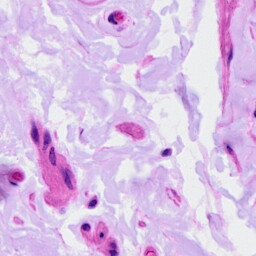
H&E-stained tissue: Ovarian